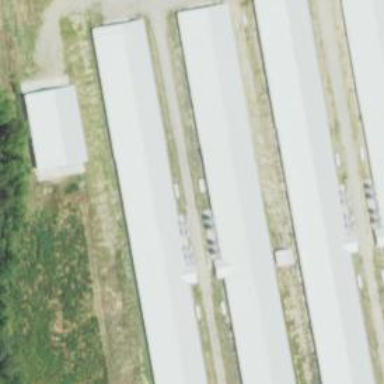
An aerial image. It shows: Farm auxiliary building.